Question: Below is my code. I get this error "com.google.firebase.database.DatabaseException: Failed to convert value of type java.util.HashMap to String" . Please help.
'''
du = FirebaseDatabase.getInstance().getReference().child("storename");
du.keepSynced(true);
du.addListenerForSingleValueEvent(new ValueEventListener() {
@Override
public void onDataChange(DataSnapshot dataSnapshot) {
GenericTypeIndicator<Map<String, String>> genericTypeIndicator = new GenericTypeIndicator<Map<String, String>>() {
};
Map<String, String> map = dataSnapshot.getValue(genericTypeIndicator);
name.setText(map.get("ownerName"));
storename.setText(map.get("compName"));
storeaddr.setText(map.get("address"));
ph1.setText("Ph: " + map.get("phoneNumber"));
gst.setText(map.get("gstNum"));
}
@Override
public void onCancelled(DatabaseError error) {
}
});
'''

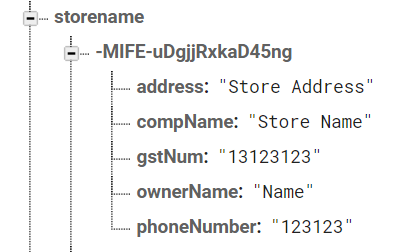
Answer: You're loading all data from '/storename'. Since there may be multiple stores under there, you'll need to loop over 'dataSnapshot.getChildren()' to get to each individual store.
So:
'''
du = FirebaseDatabase.getInstance().getReference().child("storename");
du.keepSynced(true);
du.addListenerForSingleValueEvent(new ValueEventListener() {
@Override
public void onDataChange(DataSnapshot snapshot) {
for (DataSnapshot dataSnapshot: snapshot.getChildren()) {
GenericTypeIndicator<Map<String, String>> genericTypeIndicator = new GenericTypeIndicator<Map<String, String>>() {
};
Map<String, String> map = dataSnapshot.getValue(genericTypeIndicator);
name.setText(map.get("ownerName"));
storename.setText(map.get("compName"));
storeaddr.setText(map.get("address"));
ph1.setText("Ph: " + map.get("phoneNumber"));
gst.setText(map.get("gstNum"));
}
}
@Override
public void onCancelled(DatabaseError error) {
throw error.toException(); // never ignore errors
}
});
'''